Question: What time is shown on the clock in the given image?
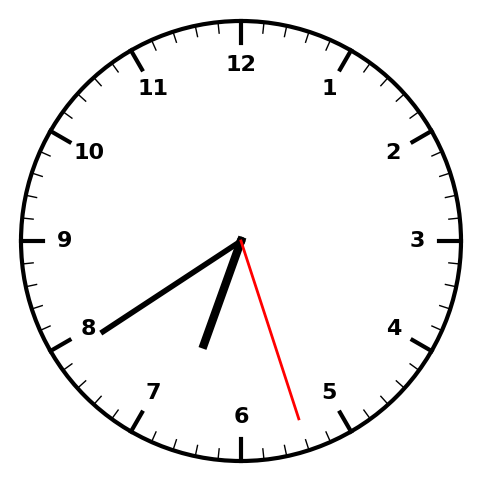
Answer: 06:39:27